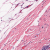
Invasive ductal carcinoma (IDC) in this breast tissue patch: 0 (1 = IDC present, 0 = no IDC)